CT reconstruction: vmi40
Segmentation target: lesions
Patient: M, age 78
ISS stage: Stage 1
Metal implant: no
Axial slice:
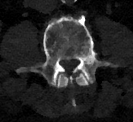
Sagittal slice:
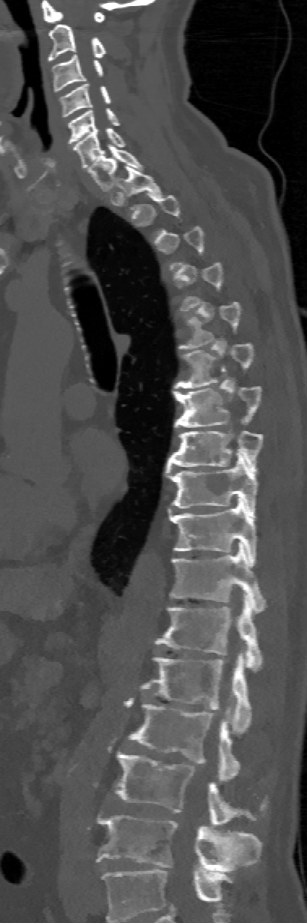